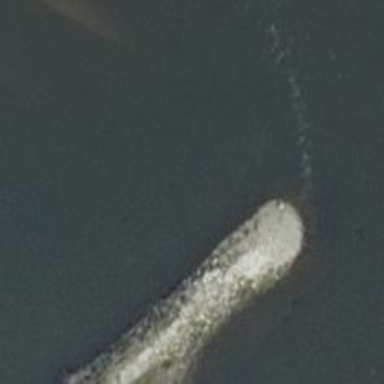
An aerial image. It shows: Breakwater structure.